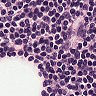
Metastatic tissue present: no